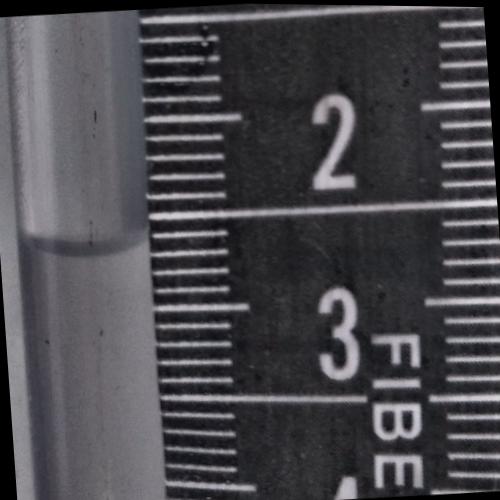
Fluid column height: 2.7 cm